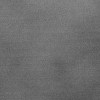
Atmospheric dust classification: dusty